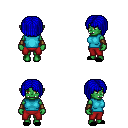
a pixel art fantasy rpg character, female body template, orc, green skin, teal sleeveless shirt, red pants, blue pageboy hairstyle, cloth bracers, black slippers, four views (front, back, left, right), 2x2 character sprite sheet, small pixel art, hard edges, no anti-aliasing